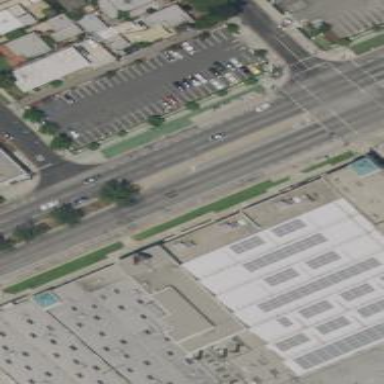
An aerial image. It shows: Asphalt road with primary highway and cycle track.